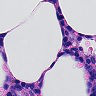
Metastatic tissue present: no